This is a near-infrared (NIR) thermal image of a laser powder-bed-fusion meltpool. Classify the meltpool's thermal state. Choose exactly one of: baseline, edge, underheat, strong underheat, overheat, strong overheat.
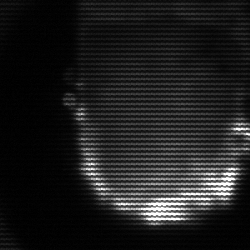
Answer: baseline